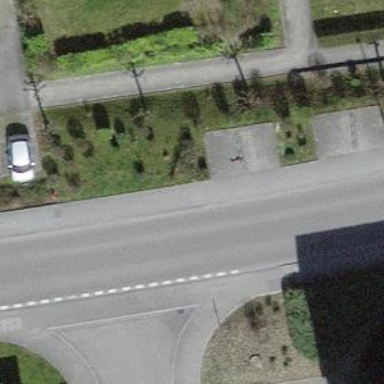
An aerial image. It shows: Sidewalk.